Question: I need to create a time bar like the image attached.The blue lines are the dates indicating some actions.The big Red Arrow mark is used to slide for selecting any of the blue line. At background the bar is divided into years.The small red circles are to indicate the years.
Any idea ,how do i start?
Thanks

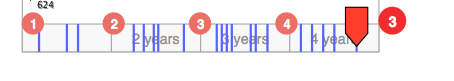
Answer: If the blue bars don't move a lot, and you don't need to resize this view very often (which is usually the case on an iPhone), then I'd recommend subclassing UIControl (or UIView) and implement it yourself.
Have an NSArray property storing NSDate objects and methods like 'addDate:', 'removeDate:', 'removeDateAtIndex:' to change it's content from an other object (like your view controller). In these methods you add or remove the passed date and call '[self setNeedsDisplay];' to redraw the lines.
You will need a few methods to calculate the position (in pixels) of a date on the slider and to calculate the date at a specific coordinate. This should be easy to to (basic linear interpolation).
And assuming that the red slider is only able to point to blue lines (but not between them) add a NSDate pointer variable to the currently selected date. In the
In the drawRect: method, you need to draw all the lines using CoreGraphics functions. Look up the documentation if you need help with this. Apple has some great sample apps too.
To show the red slider, you could either add a custom UIImageView, with a UIPanGestureRecognizer and make sure it only moves vertically in the gesture handler. Or it might be possible to add a UISlider without track images (I'm not 100% sure about that). In either case, you need to adjust the slider's position once the user let's go and make it jump to the nearest blue line.